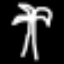
Label: palm tree